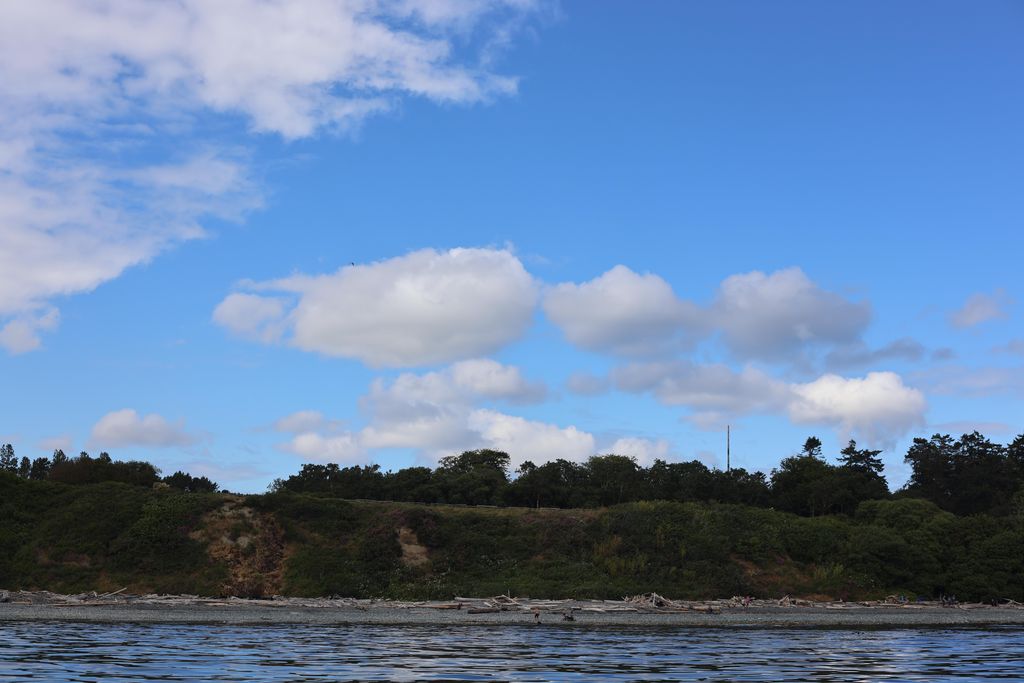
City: victoria